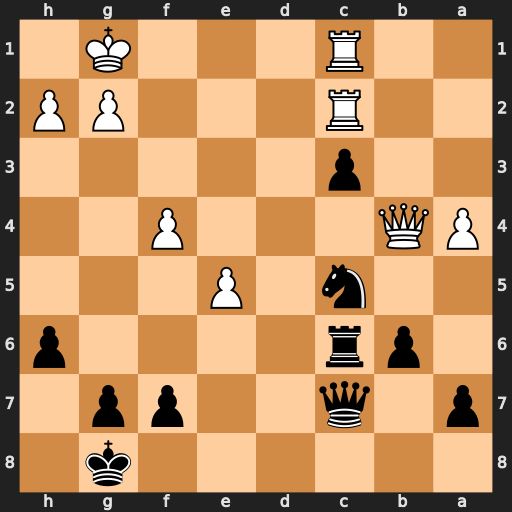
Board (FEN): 6k1/p1q2pp1/1pr4p/2n1P3/PQ3P2/2p5/2R3PP/2R3K1
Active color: b
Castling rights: -
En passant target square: -
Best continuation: Nd3 Qd4 Nxc1